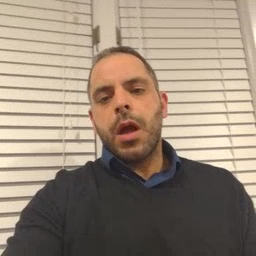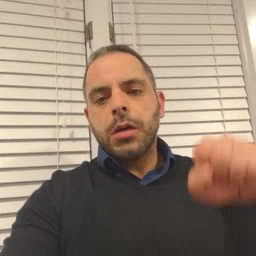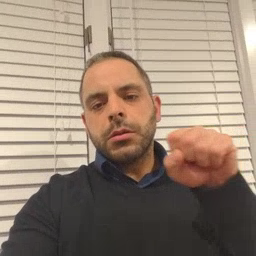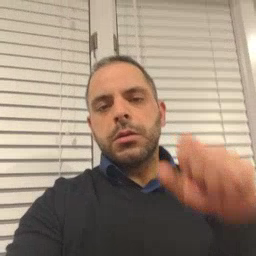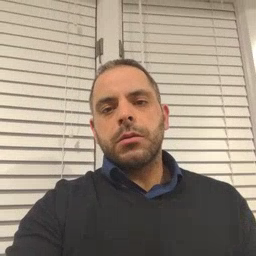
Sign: carrot